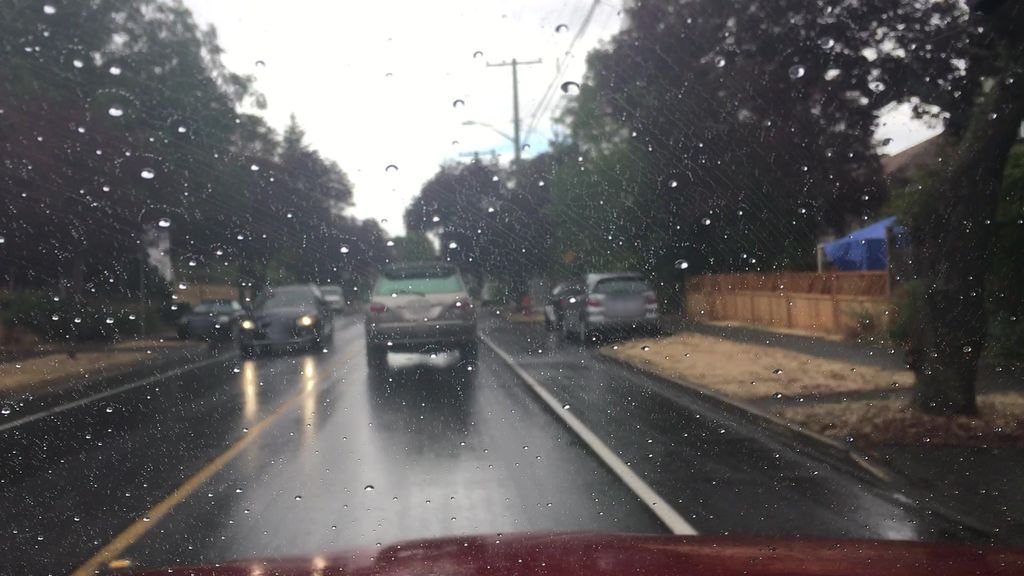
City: victoria